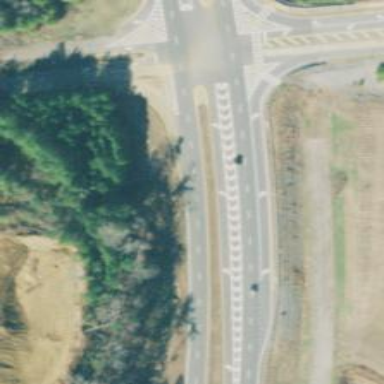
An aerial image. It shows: Asphalt road classified as primary highway with expressway characteristics.